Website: macys
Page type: customer-info-address
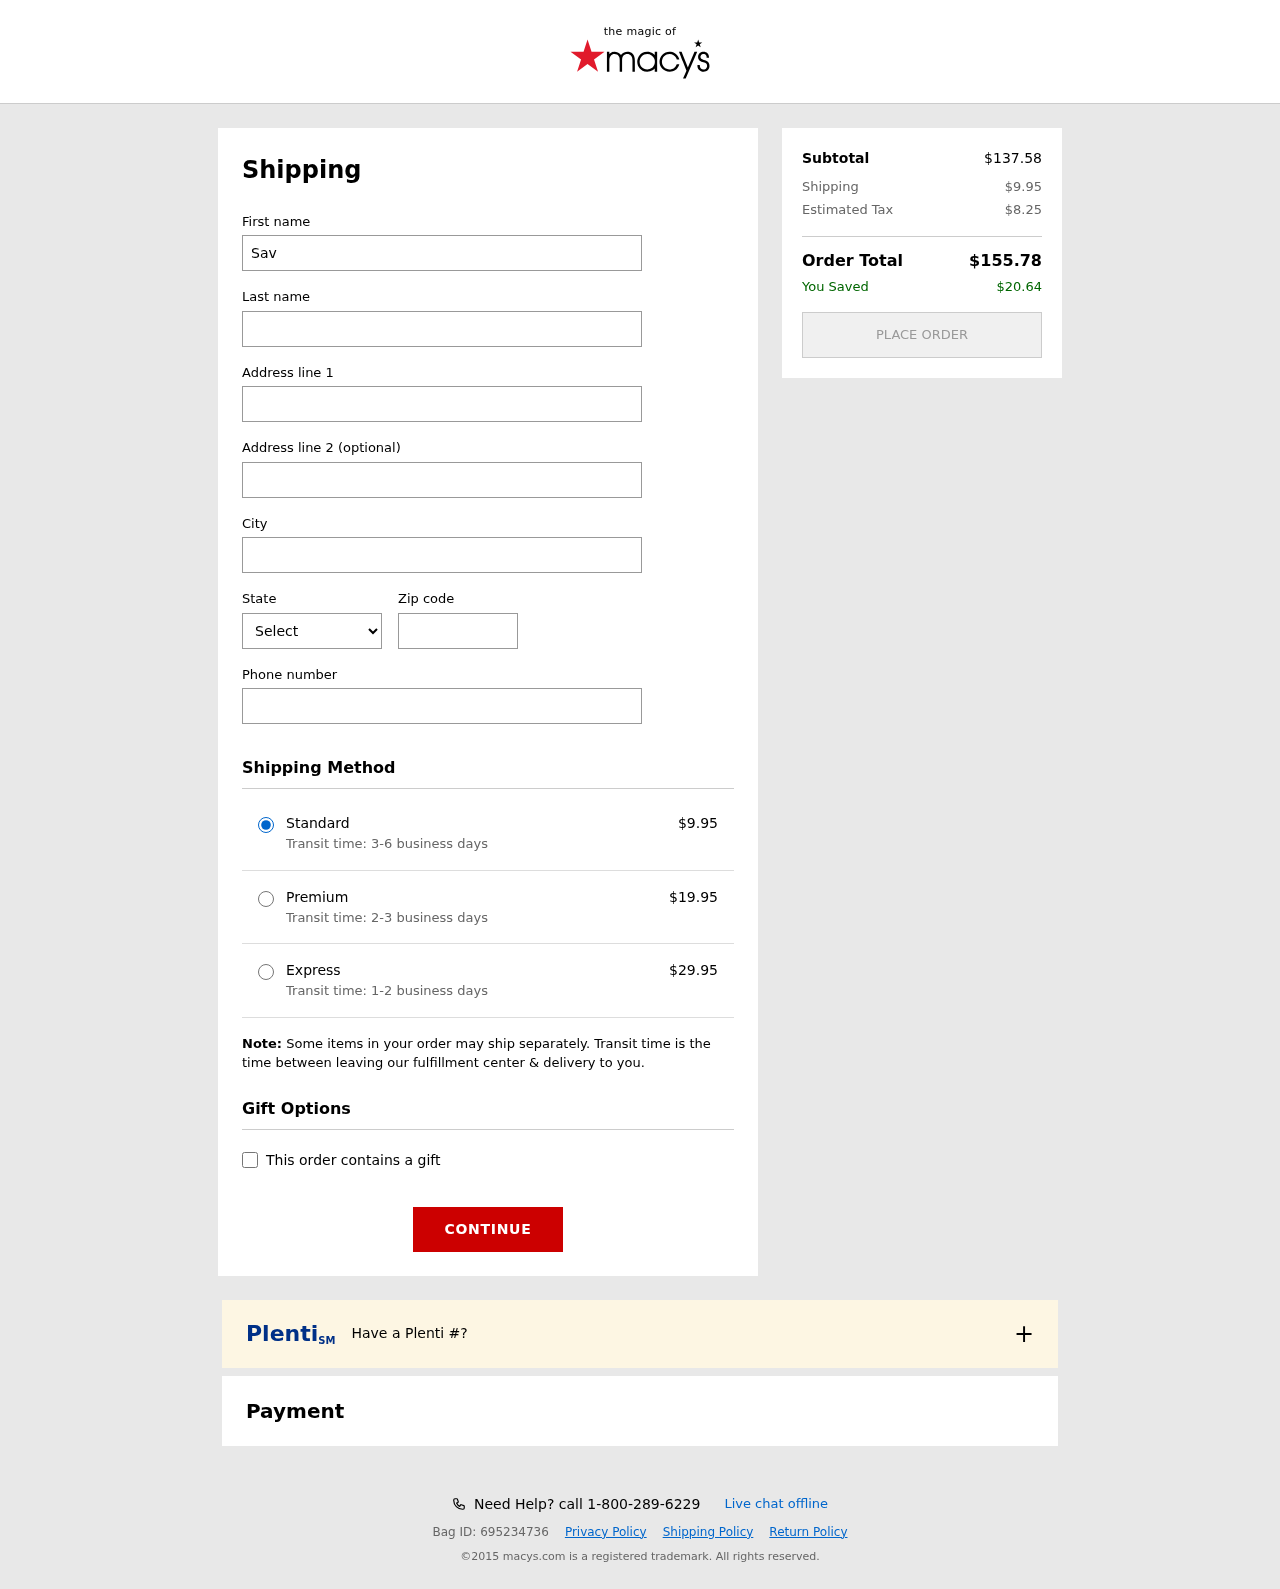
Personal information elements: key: PII_CITY
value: Davidside
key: PII_FIRSTNAME
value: Savannah
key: PII_LASTNAME
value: Mitchell
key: PII_PHONE
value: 4156588301
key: PII_POSTCODE
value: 01773
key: PII_STATE_ABBR
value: LA
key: PII_STREET
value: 4002 Richard Heights
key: PII_STREET2
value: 138 Farmer Island
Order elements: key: ORDER_SHIPPING_COST
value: $9.95
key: ORDER_SHIPPING_COST_PREMIUM
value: $19.95
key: ORDER_SHIPPING_COST_EXPRESS
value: $29.95
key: ORDER_SUBTOTAL
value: $137.58
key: ORDER_TAX
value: $8.25
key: ORDER_TOTAL
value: $155.78
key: ORDER_SAVINGS
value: $20.64